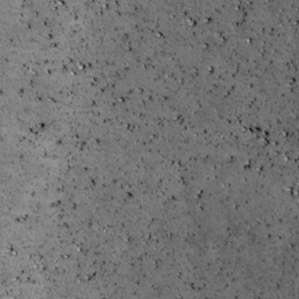
Label: non_frost